Question: What is the number of red dots?
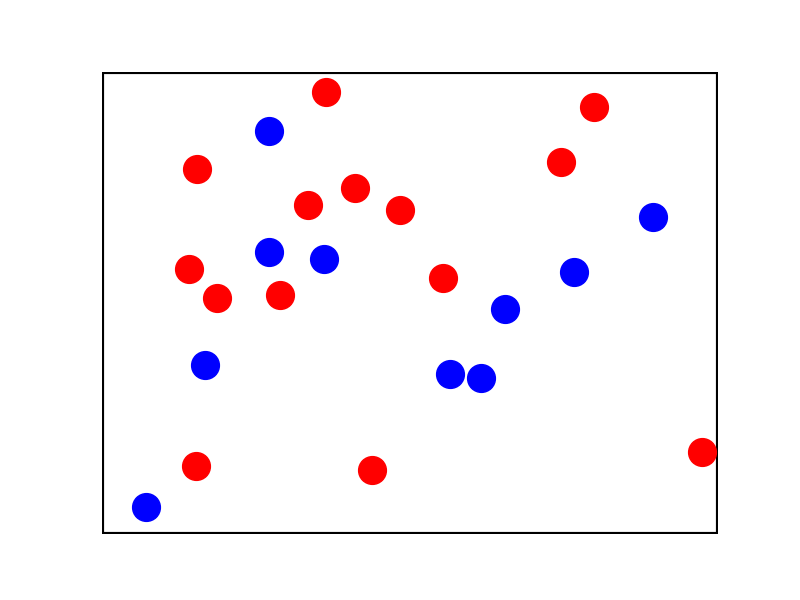
Answer: 14